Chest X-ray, PA view. Patient: 68 years old, sex M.
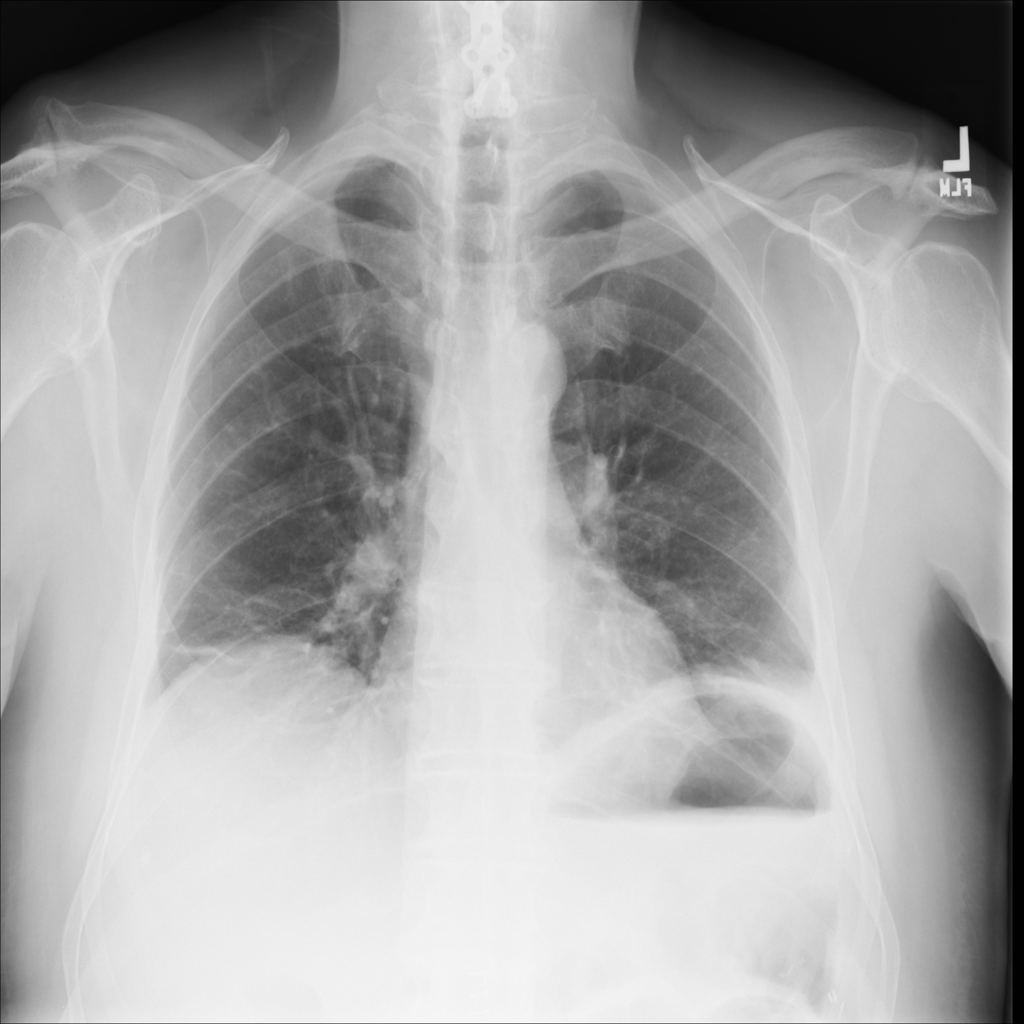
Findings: Atelectasis, Effusion